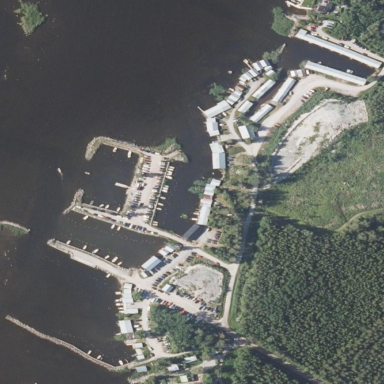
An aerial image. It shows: Marina on leisure land.